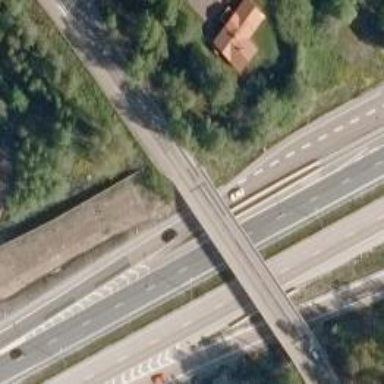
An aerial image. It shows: Asphalt motorway link.